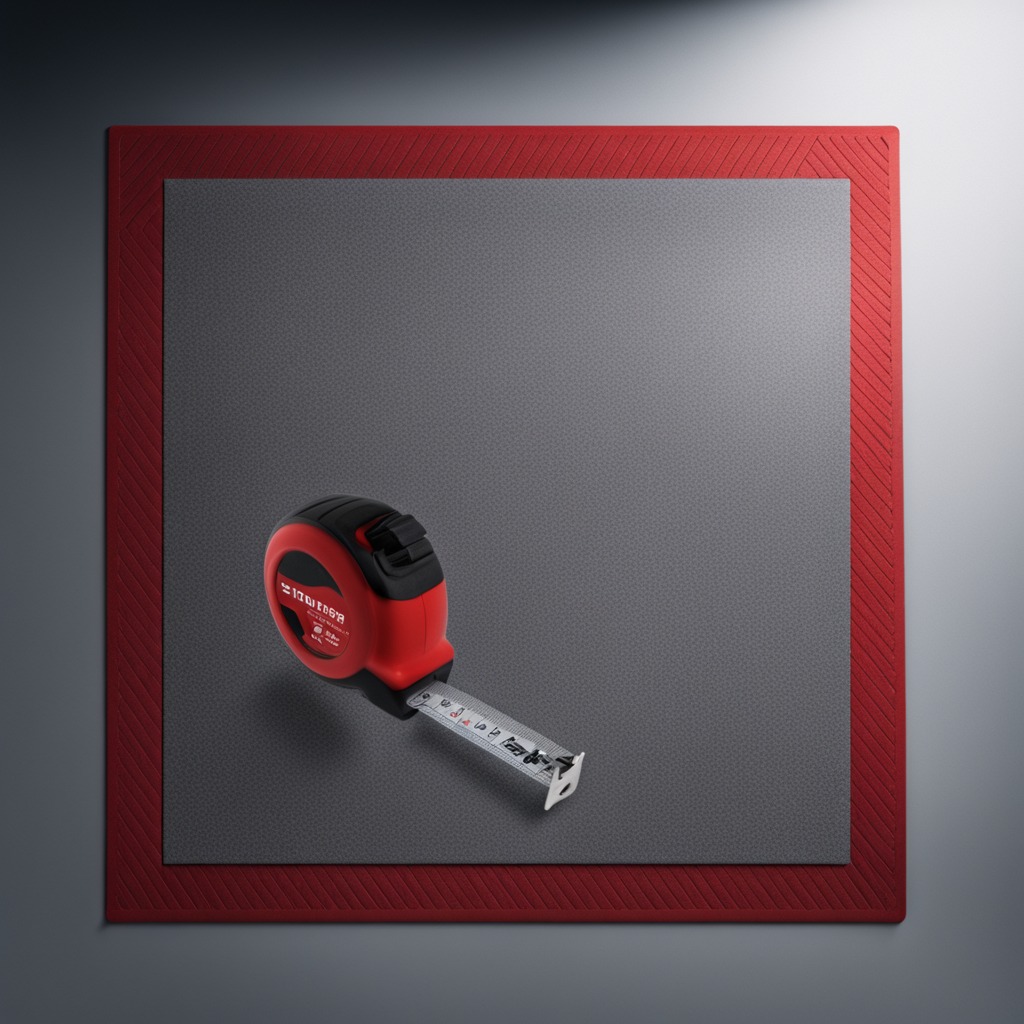
A measuring tape is lying on the clean granite tabletop covered with a red rubber mat inside a workshop under bright overhead lighting crisp shadows high clarity worn but beneath the mat